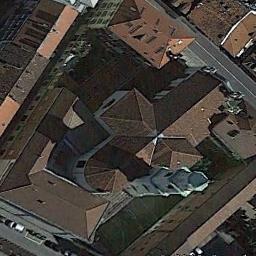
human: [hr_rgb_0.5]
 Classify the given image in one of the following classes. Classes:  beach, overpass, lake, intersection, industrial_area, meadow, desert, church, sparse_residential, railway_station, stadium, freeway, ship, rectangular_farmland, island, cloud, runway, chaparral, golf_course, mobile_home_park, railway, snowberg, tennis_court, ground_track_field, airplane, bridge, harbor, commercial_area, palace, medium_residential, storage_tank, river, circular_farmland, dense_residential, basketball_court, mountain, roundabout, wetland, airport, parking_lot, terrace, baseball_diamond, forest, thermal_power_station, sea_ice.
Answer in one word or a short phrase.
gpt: church